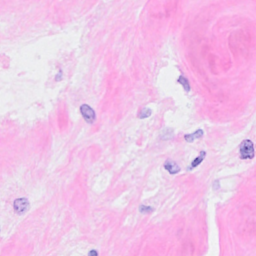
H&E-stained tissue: Breast